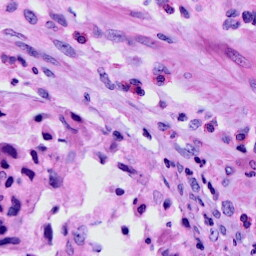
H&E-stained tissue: Cervix